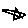
Label: star